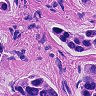
Metastatic tissue present: yes